Field crop: tomato
Growth stage: 2
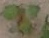
Species: solanum